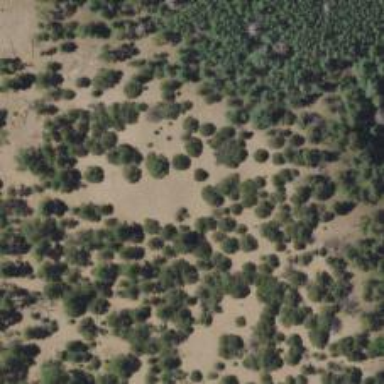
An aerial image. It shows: Patch of scrub vegetation.